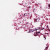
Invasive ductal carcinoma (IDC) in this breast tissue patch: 0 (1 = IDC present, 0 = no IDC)